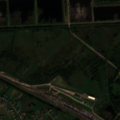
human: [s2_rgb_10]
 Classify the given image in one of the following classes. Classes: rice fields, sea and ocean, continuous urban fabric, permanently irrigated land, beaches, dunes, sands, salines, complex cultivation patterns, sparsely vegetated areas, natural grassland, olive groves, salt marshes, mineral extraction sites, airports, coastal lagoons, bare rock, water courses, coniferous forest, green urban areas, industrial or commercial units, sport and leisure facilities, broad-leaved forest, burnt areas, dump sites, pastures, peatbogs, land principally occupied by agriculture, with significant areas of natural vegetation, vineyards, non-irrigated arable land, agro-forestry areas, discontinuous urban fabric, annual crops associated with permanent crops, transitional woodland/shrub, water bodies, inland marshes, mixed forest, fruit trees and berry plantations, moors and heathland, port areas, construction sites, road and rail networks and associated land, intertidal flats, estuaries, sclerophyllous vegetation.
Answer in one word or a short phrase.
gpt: discontinuous urban fabric, road and rail networks and associated land, pastures, complex cultivation patterns, transitional woodland/shrub, water bodies